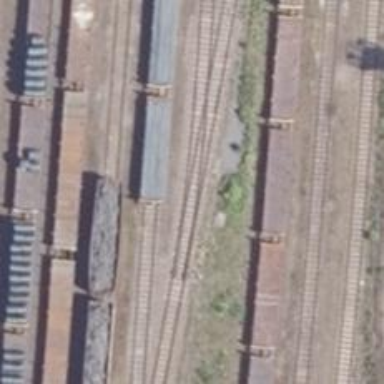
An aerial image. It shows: Rail spur service.